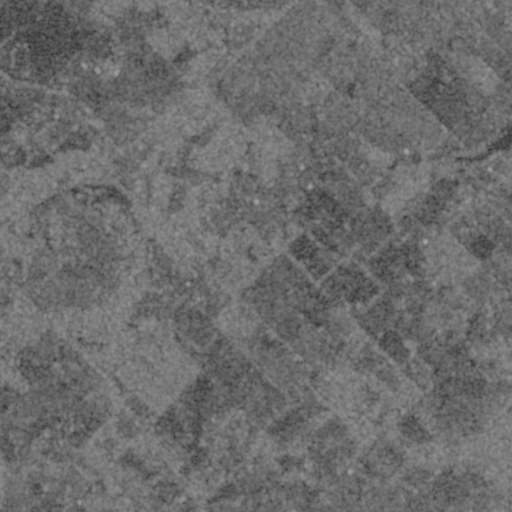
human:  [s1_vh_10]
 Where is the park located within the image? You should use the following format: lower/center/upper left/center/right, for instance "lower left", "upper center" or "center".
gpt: The park is located in the center left of the image.
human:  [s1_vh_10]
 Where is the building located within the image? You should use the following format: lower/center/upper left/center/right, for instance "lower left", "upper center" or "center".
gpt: There is no building in the image.

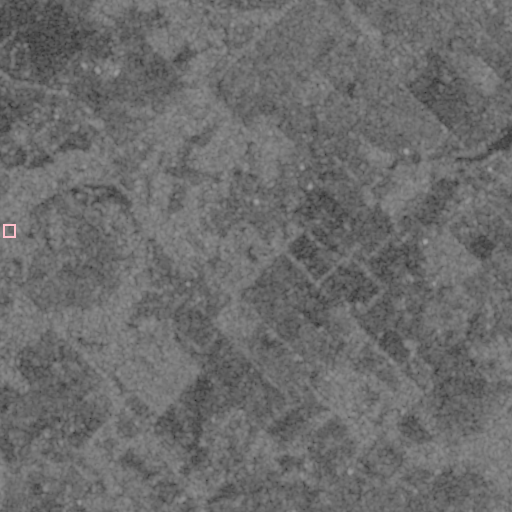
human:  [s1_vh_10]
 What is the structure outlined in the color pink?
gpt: The structure outlined in pink is a park.
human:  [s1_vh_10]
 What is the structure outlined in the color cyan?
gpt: There is no cyan outline.